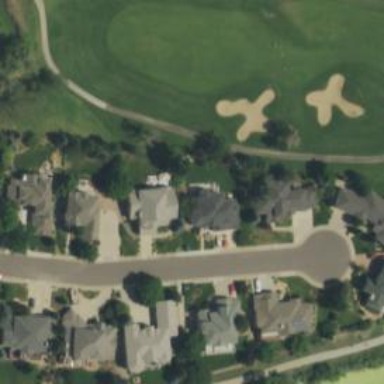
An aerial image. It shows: Service road designated as golf cart path.